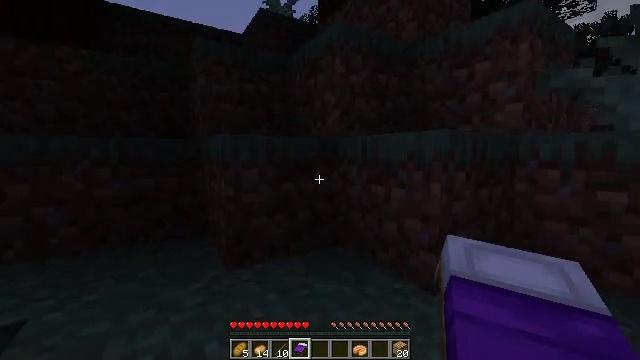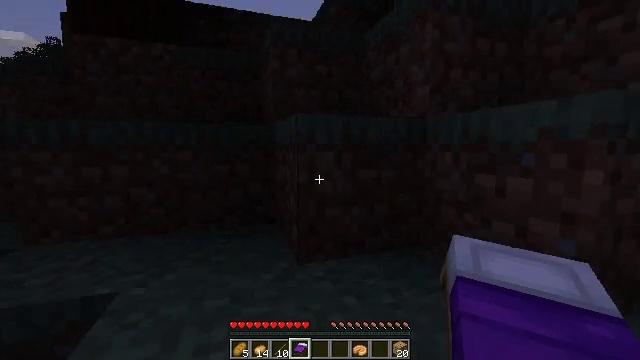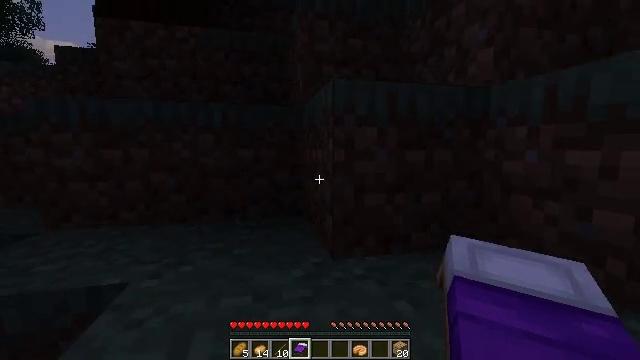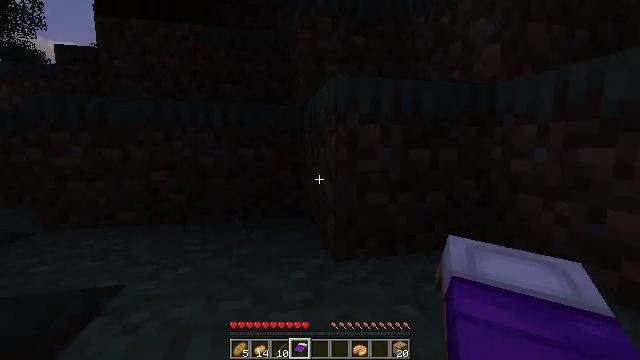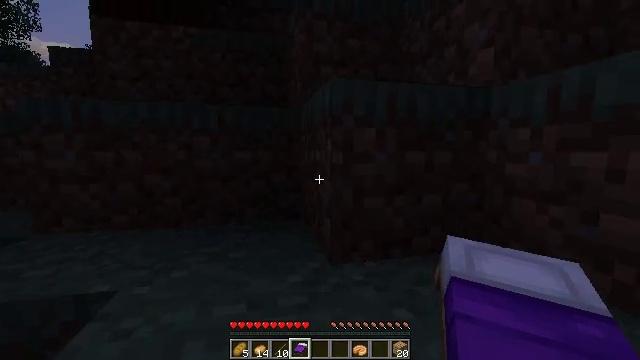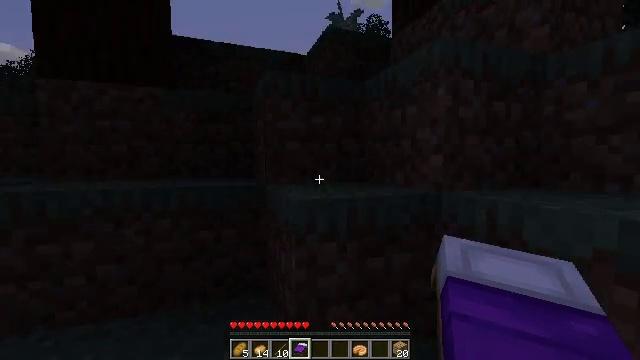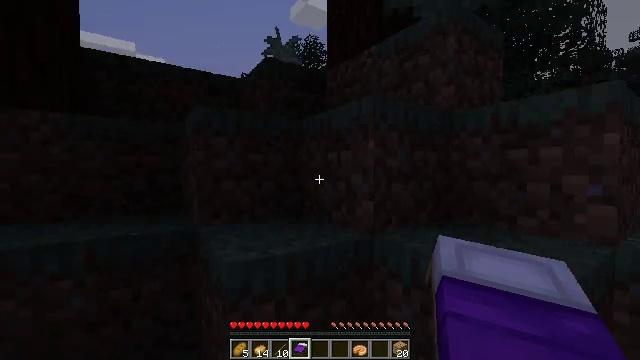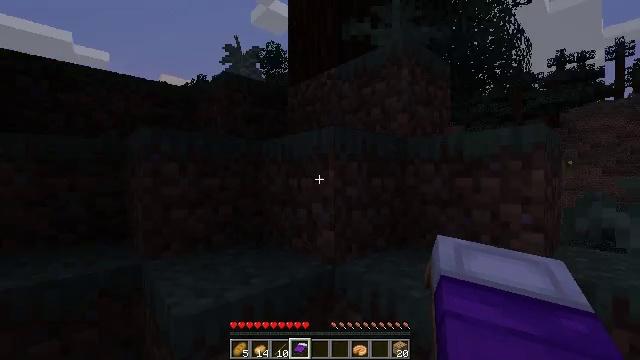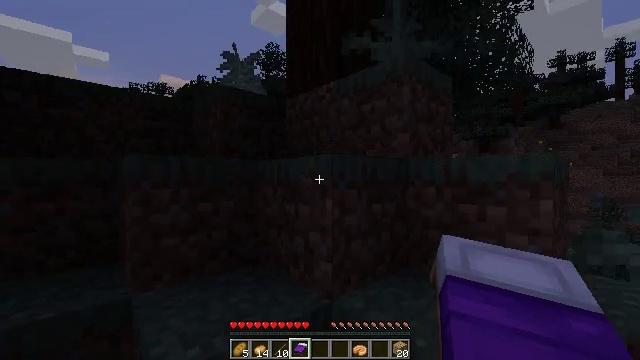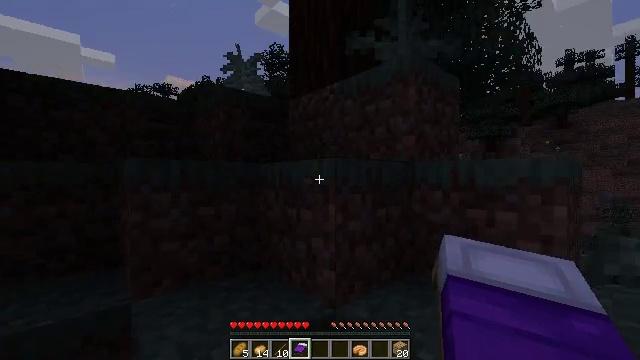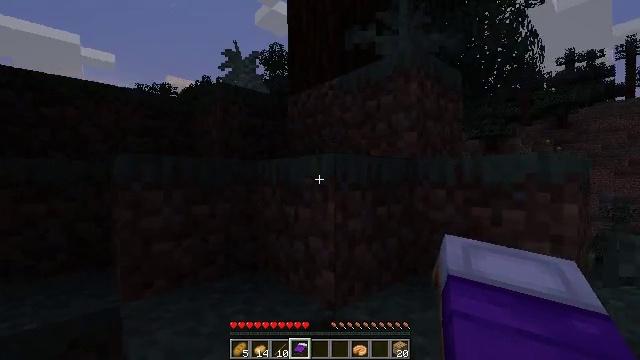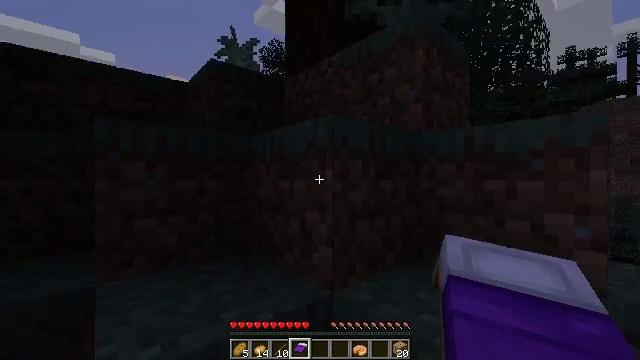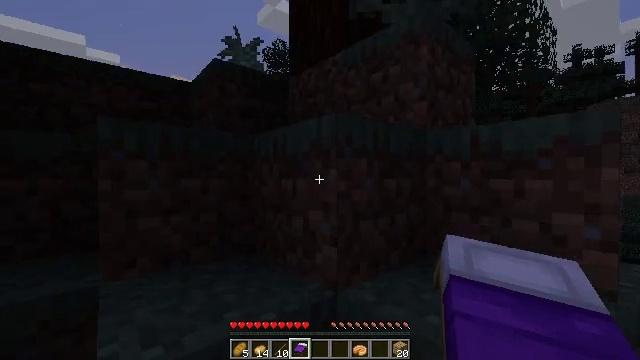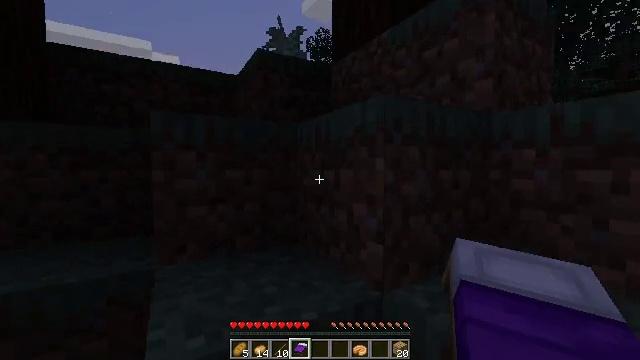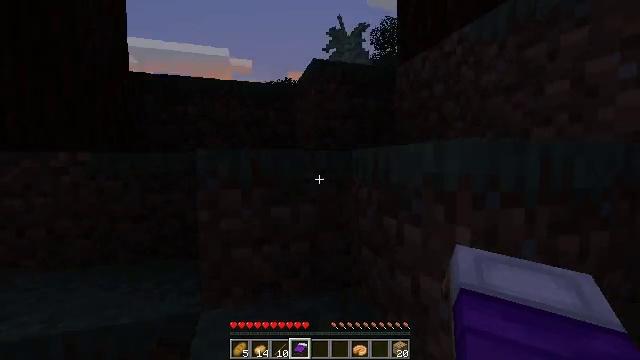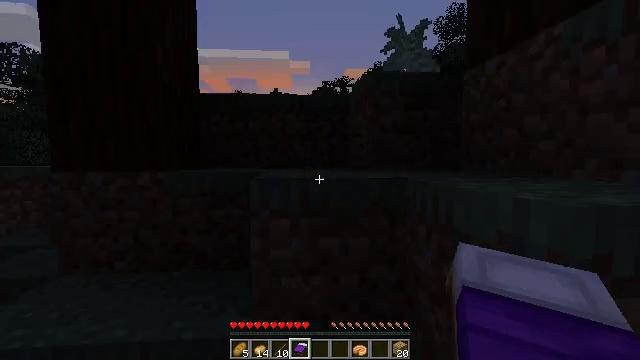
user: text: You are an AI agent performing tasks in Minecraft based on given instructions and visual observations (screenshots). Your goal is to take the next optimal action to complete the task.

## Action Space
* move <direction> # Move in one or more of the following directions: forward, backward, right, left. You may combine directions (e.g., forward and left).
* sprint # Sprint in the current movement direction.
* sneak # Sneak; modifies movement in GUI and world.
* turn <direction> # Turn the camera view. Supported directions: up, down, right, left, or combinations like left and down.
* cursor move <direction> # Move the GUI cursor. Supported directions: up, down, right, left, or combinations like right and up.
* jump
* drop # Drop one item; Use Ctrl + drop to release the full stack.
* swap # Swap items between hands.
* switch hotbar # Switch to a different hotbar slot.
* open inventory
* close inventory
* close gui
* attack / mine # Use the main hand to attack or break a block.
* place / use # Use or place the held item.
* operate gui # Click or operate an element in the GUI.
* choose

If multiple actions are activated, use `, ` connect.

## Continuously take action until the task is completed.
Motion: motion action
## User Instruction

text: Gather materials from the sweet berry bush.
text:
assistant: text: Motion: move forward, turn left, jump
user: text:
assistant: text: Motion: move forward, turn left, jump
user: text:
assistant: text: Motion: move forward, jump
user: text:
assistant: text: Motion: move forward, jump
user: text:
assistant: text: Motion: move forward, turn right and up, jump
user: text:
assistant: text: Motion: move forward, turn right and up, jump
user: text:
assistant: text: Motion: move forward, turn right and up, jump
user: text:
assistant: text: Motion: move forward, jump
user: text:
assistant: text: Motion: move forward, jump
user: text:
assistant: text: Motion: move forward, jump
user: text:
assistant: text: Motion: move forward, jump
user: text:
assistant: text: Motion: move forward, jump
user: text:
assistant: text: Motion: move forward, turn left and down, jump
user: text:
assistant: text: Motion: move forward, turn left and down, jump
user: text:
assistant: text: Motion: move forward, turn left, jump
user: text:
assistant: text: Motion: move forward and move left, jump
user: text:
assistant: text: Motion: move forward and move left, jump
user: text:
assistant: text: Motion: move forward and move left, jump
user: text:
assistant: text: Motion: move forward, jump
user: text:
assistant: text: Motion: move forward, jump
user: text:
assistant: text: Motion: move forward, jump
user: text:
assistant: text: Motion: move forward, jump
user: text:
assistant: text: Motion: move forward, jump
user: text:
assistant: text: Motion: move forward, jump
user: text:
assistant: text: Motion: move forward, turn down, jump
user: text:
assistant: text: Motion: move forward, turn left and down, jump
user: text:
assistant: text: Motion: move forward, jump
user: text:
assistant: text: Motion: move forward and move left, jump
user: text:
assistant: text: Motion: move forward and move left, jump
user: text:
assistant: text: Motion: move forward and move left, jump